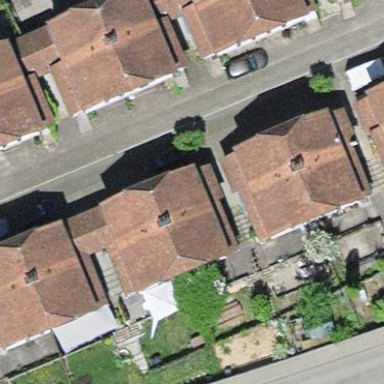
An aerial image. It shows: House with side-hipped roof made of roof tiles.